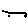
Label: line